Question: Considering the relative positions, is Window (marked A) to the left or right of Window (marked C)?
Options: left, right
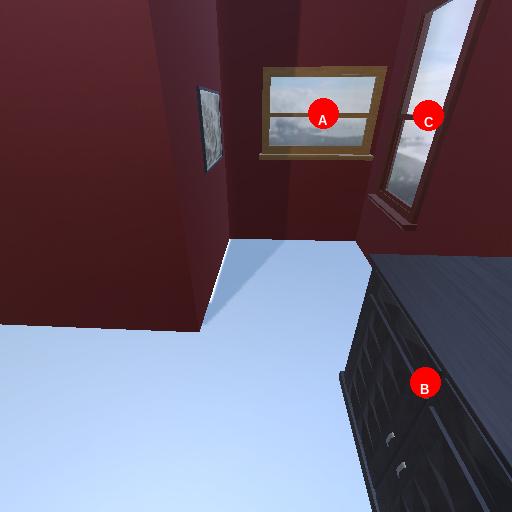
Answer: left